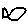
Label: fish